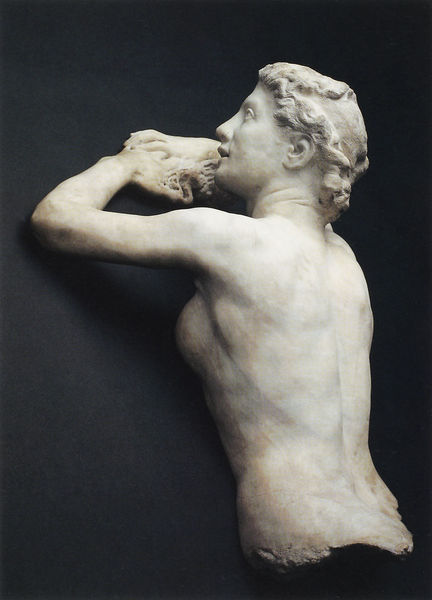
Titel: Hoffnung
Künstler: Max Klinger
Institution: Leipzig, Museum der bildenden Künste
Schlagwörter: akt, blau, nackt, weiß, brust, frau, frisur, haar, marmor, mund, nase, ohr, profil, rücken, stützen, blick, jung, arme, augen, hals, hände, haare, pose, locken, skulptur, rückenansicht, muskeln, büste, antike, torso, fragment, verschränkt, halbprofil, griechisch, nymphe, abstützen, rumpf, gelehnt, fraum, rüclken, oberkärper